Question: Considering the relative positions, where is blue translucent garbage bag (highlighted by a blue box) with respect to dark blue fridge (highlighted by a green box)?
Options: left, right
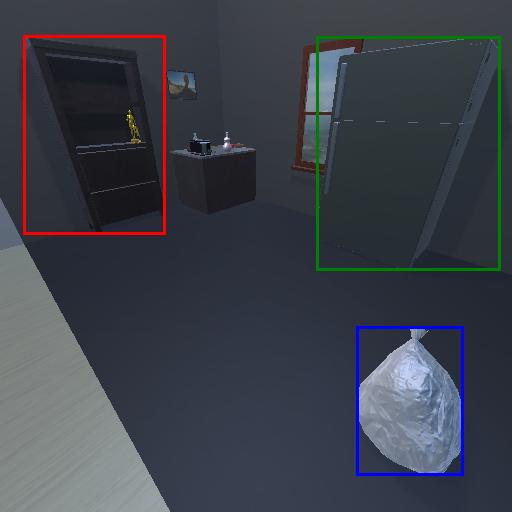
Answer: left